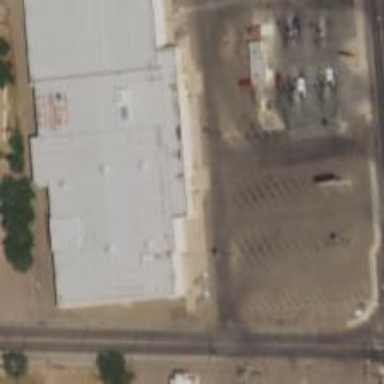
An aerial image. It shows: View of supermarket building.